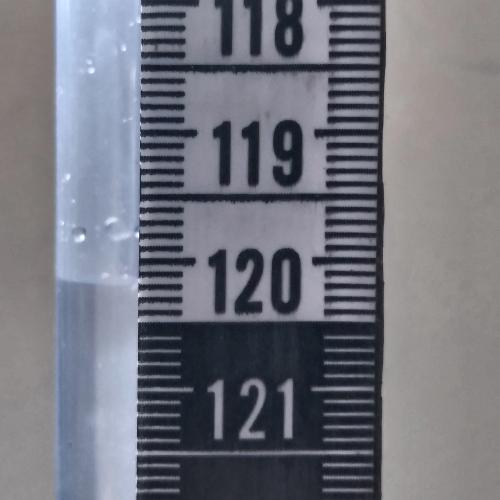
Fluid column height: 120.2 cm